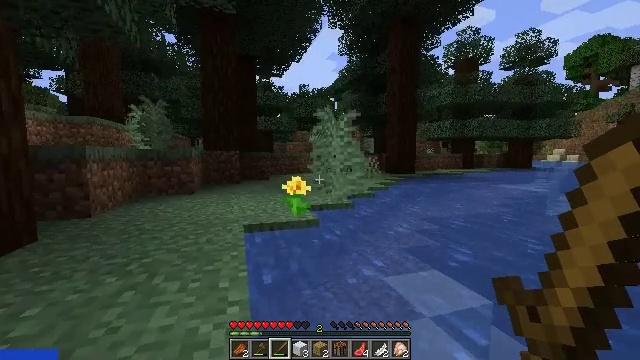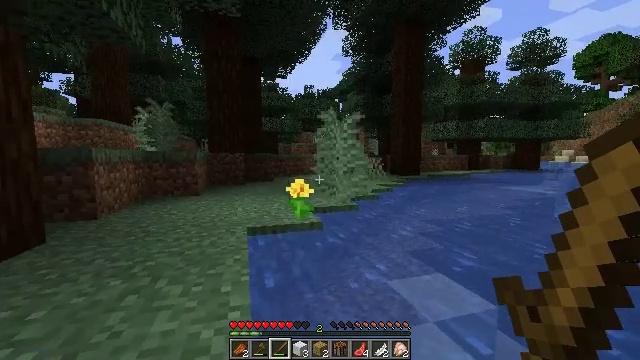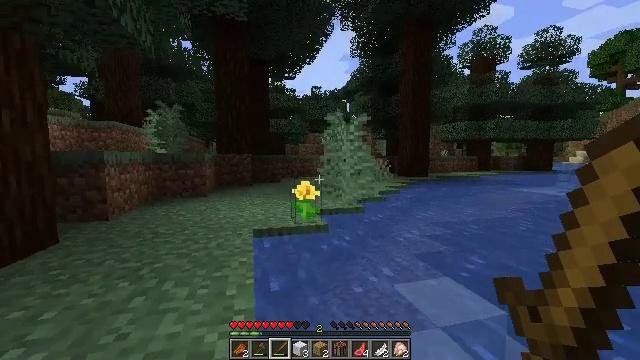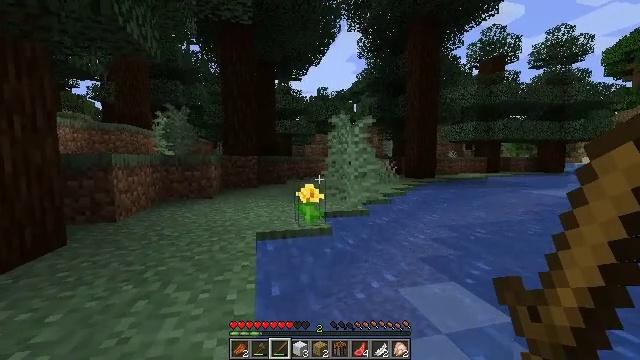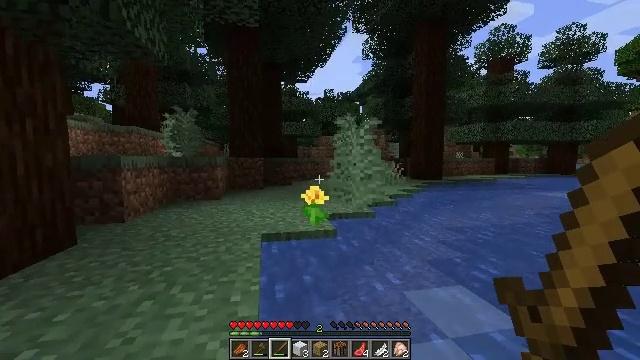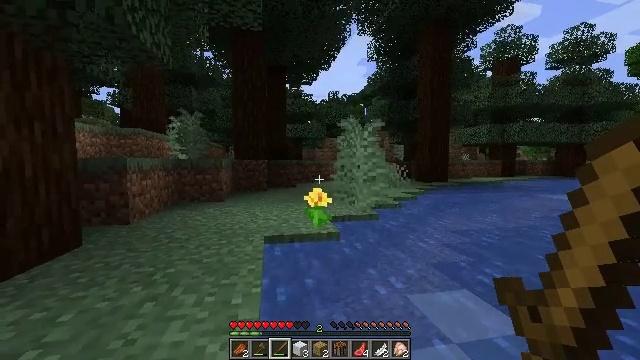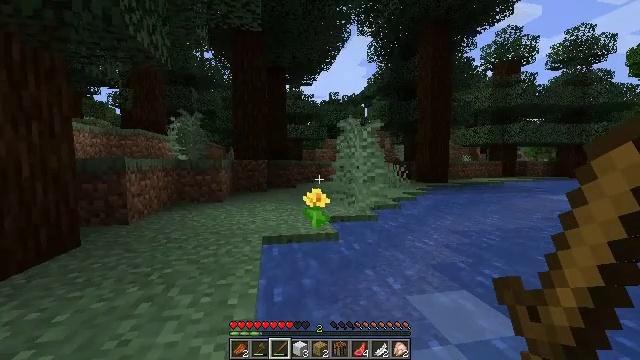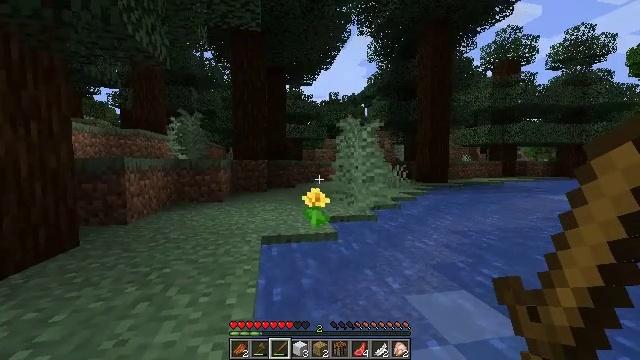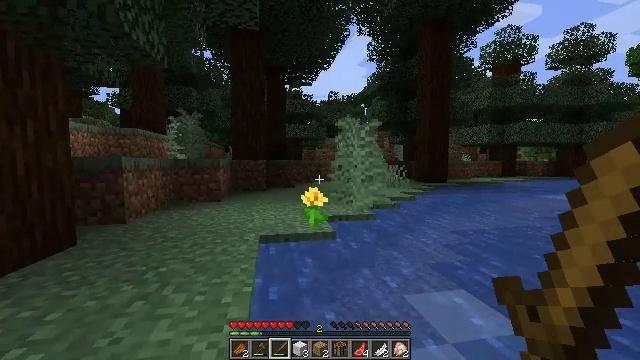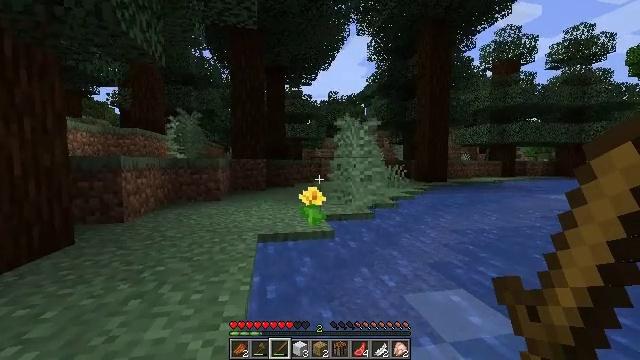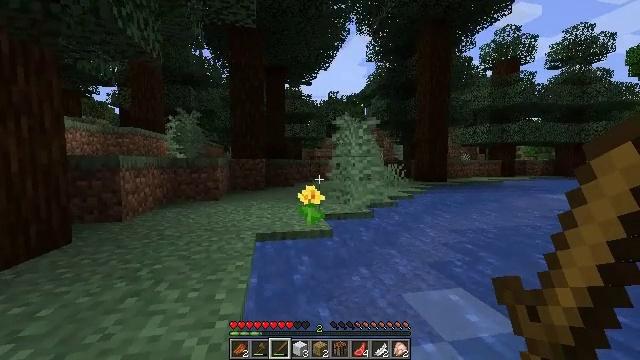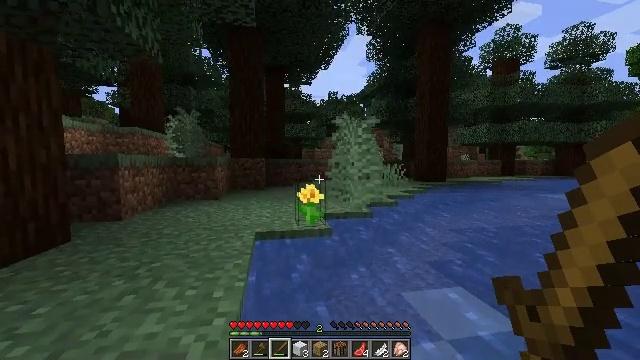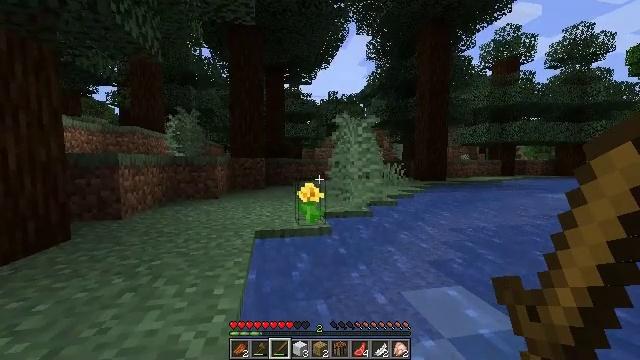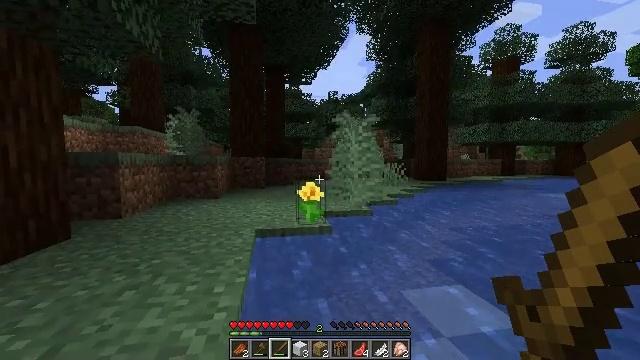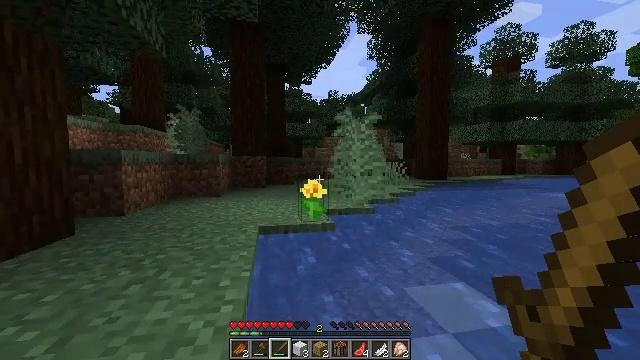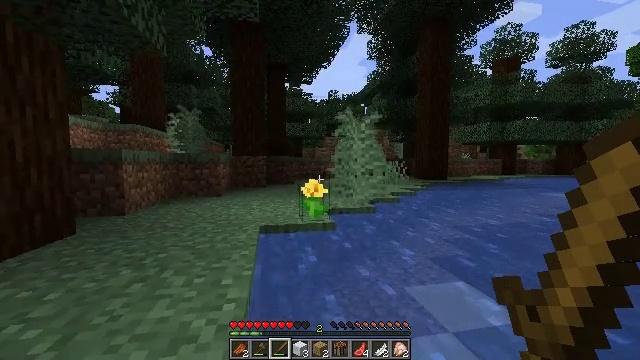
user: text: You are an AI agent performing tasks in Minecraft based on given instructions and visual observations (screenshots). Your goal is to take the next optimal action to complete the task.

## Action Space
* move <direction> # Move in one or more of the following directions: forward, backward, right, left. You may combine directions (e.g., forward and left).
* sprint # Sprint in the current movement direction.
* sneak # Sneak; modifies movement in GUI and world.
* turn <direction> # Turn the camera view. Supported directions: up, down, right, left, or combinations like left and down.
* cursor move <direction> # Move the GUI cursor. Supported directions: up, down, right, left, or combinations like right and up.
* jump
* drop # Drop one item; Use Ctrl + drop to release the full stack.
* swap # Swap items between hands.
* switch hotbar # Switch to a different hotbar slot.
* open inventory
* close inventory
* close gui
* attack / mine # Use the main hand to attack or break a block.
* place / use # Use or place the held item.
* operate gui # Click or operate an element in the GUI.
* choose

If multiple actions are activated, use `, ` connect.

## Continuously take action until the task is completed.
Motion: motion action
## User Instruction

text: Gather spruce leaves to collect foliage.
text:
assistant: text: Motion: move forward, turn left
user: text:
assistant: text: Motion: move forward, turn left
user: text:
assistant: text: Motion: move forward, turn left
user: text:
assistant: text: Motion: move forward, turn left
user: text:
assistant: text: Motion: move forward, turn left
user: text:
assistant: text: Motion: move forward
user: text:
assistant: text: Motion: move forward
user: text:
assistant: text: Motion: move forward
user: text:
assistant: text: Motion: move forward
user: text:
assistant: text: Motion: move forward
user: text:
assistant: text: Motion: move forward and move left
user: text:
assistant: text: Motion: move forward and move left
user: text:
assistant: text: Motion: move forward and move left
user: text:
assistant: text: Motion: move forward and move left
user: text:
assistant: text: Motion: move forward and move left
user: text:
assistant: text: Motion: move forward and move left, jump
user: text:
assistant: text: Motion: move forward, jump
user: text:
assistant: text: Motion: move forward, jump
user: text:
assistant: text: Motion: move forward, jump
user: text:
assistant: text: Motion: move forward
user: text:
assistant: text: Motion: move forward
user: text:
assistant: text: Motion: move forward
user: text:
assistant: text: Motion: move forward
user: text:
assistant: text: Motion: move forward
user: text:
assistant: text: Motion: move forward
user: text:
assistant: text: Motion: move forward
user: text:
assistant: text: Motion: move forward
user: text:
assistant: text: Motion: move forward
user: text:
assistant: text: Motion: move forward, turn left
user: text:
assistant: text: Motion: move forward, turn left